Chest X-ray:
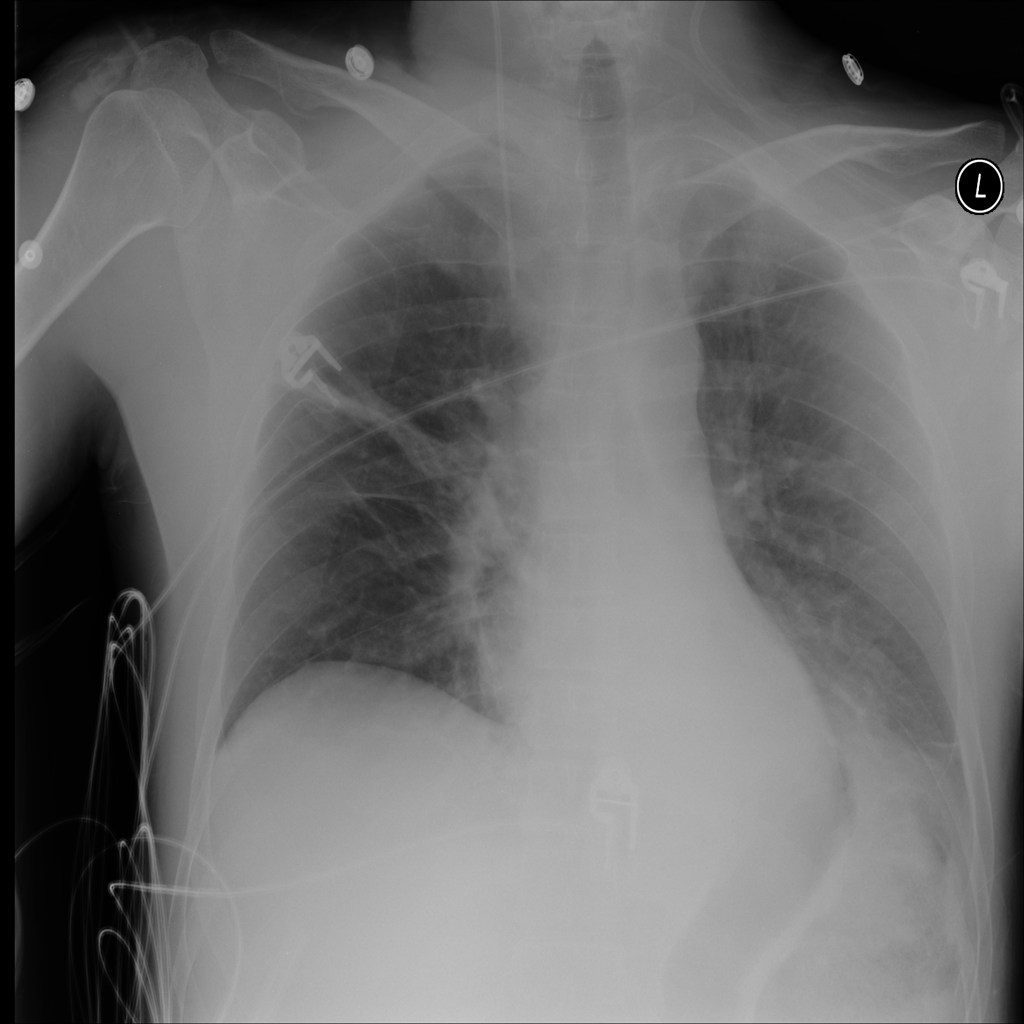
Findings: Consolidation, Nodule
No abnormal finding: no